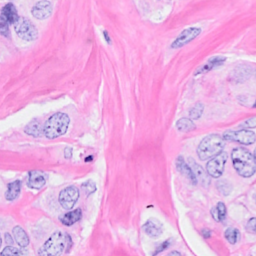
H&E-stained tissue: Breast